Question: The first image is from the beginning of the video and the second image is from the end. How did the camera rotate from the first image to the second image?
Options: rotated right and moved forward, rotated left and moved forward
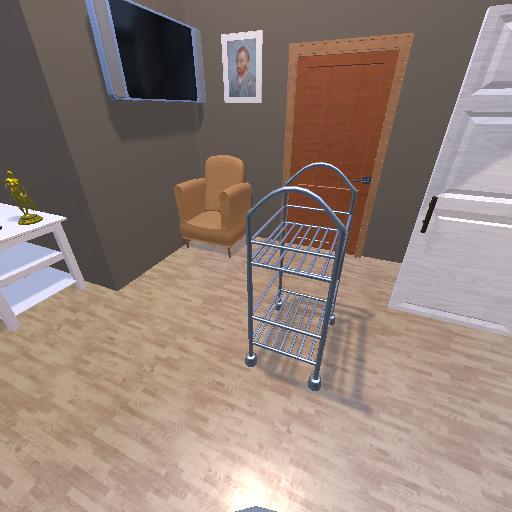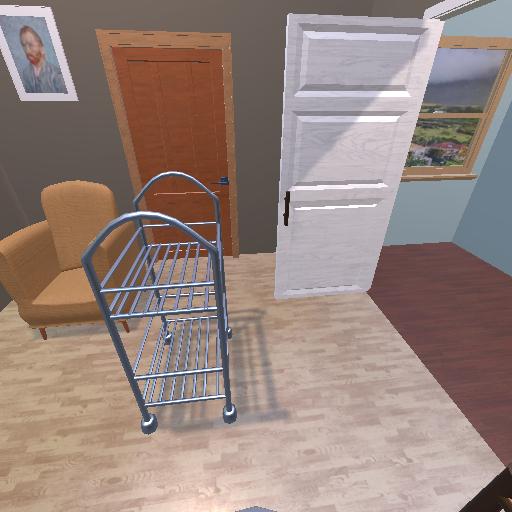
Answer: rotated right and moved forward